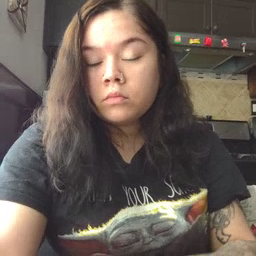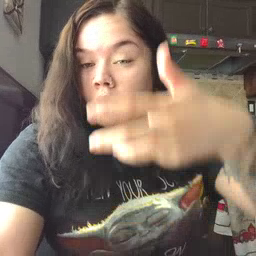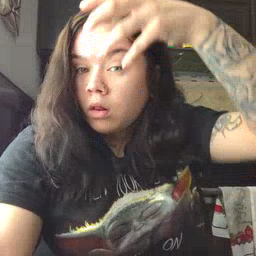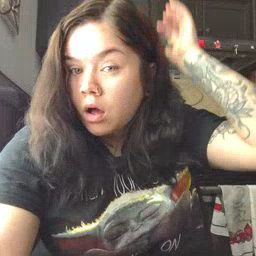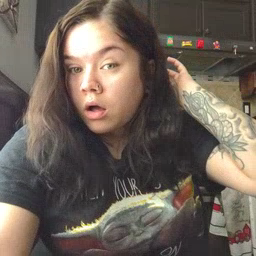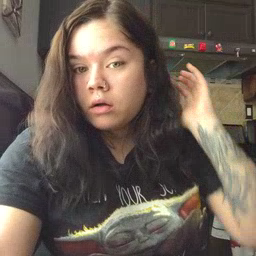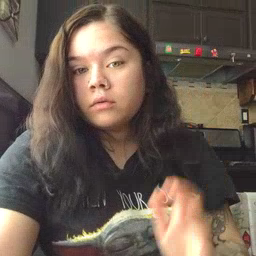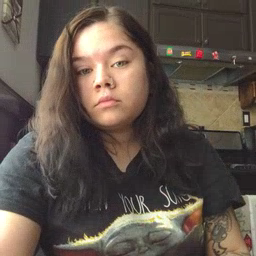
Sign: lion